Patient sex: F
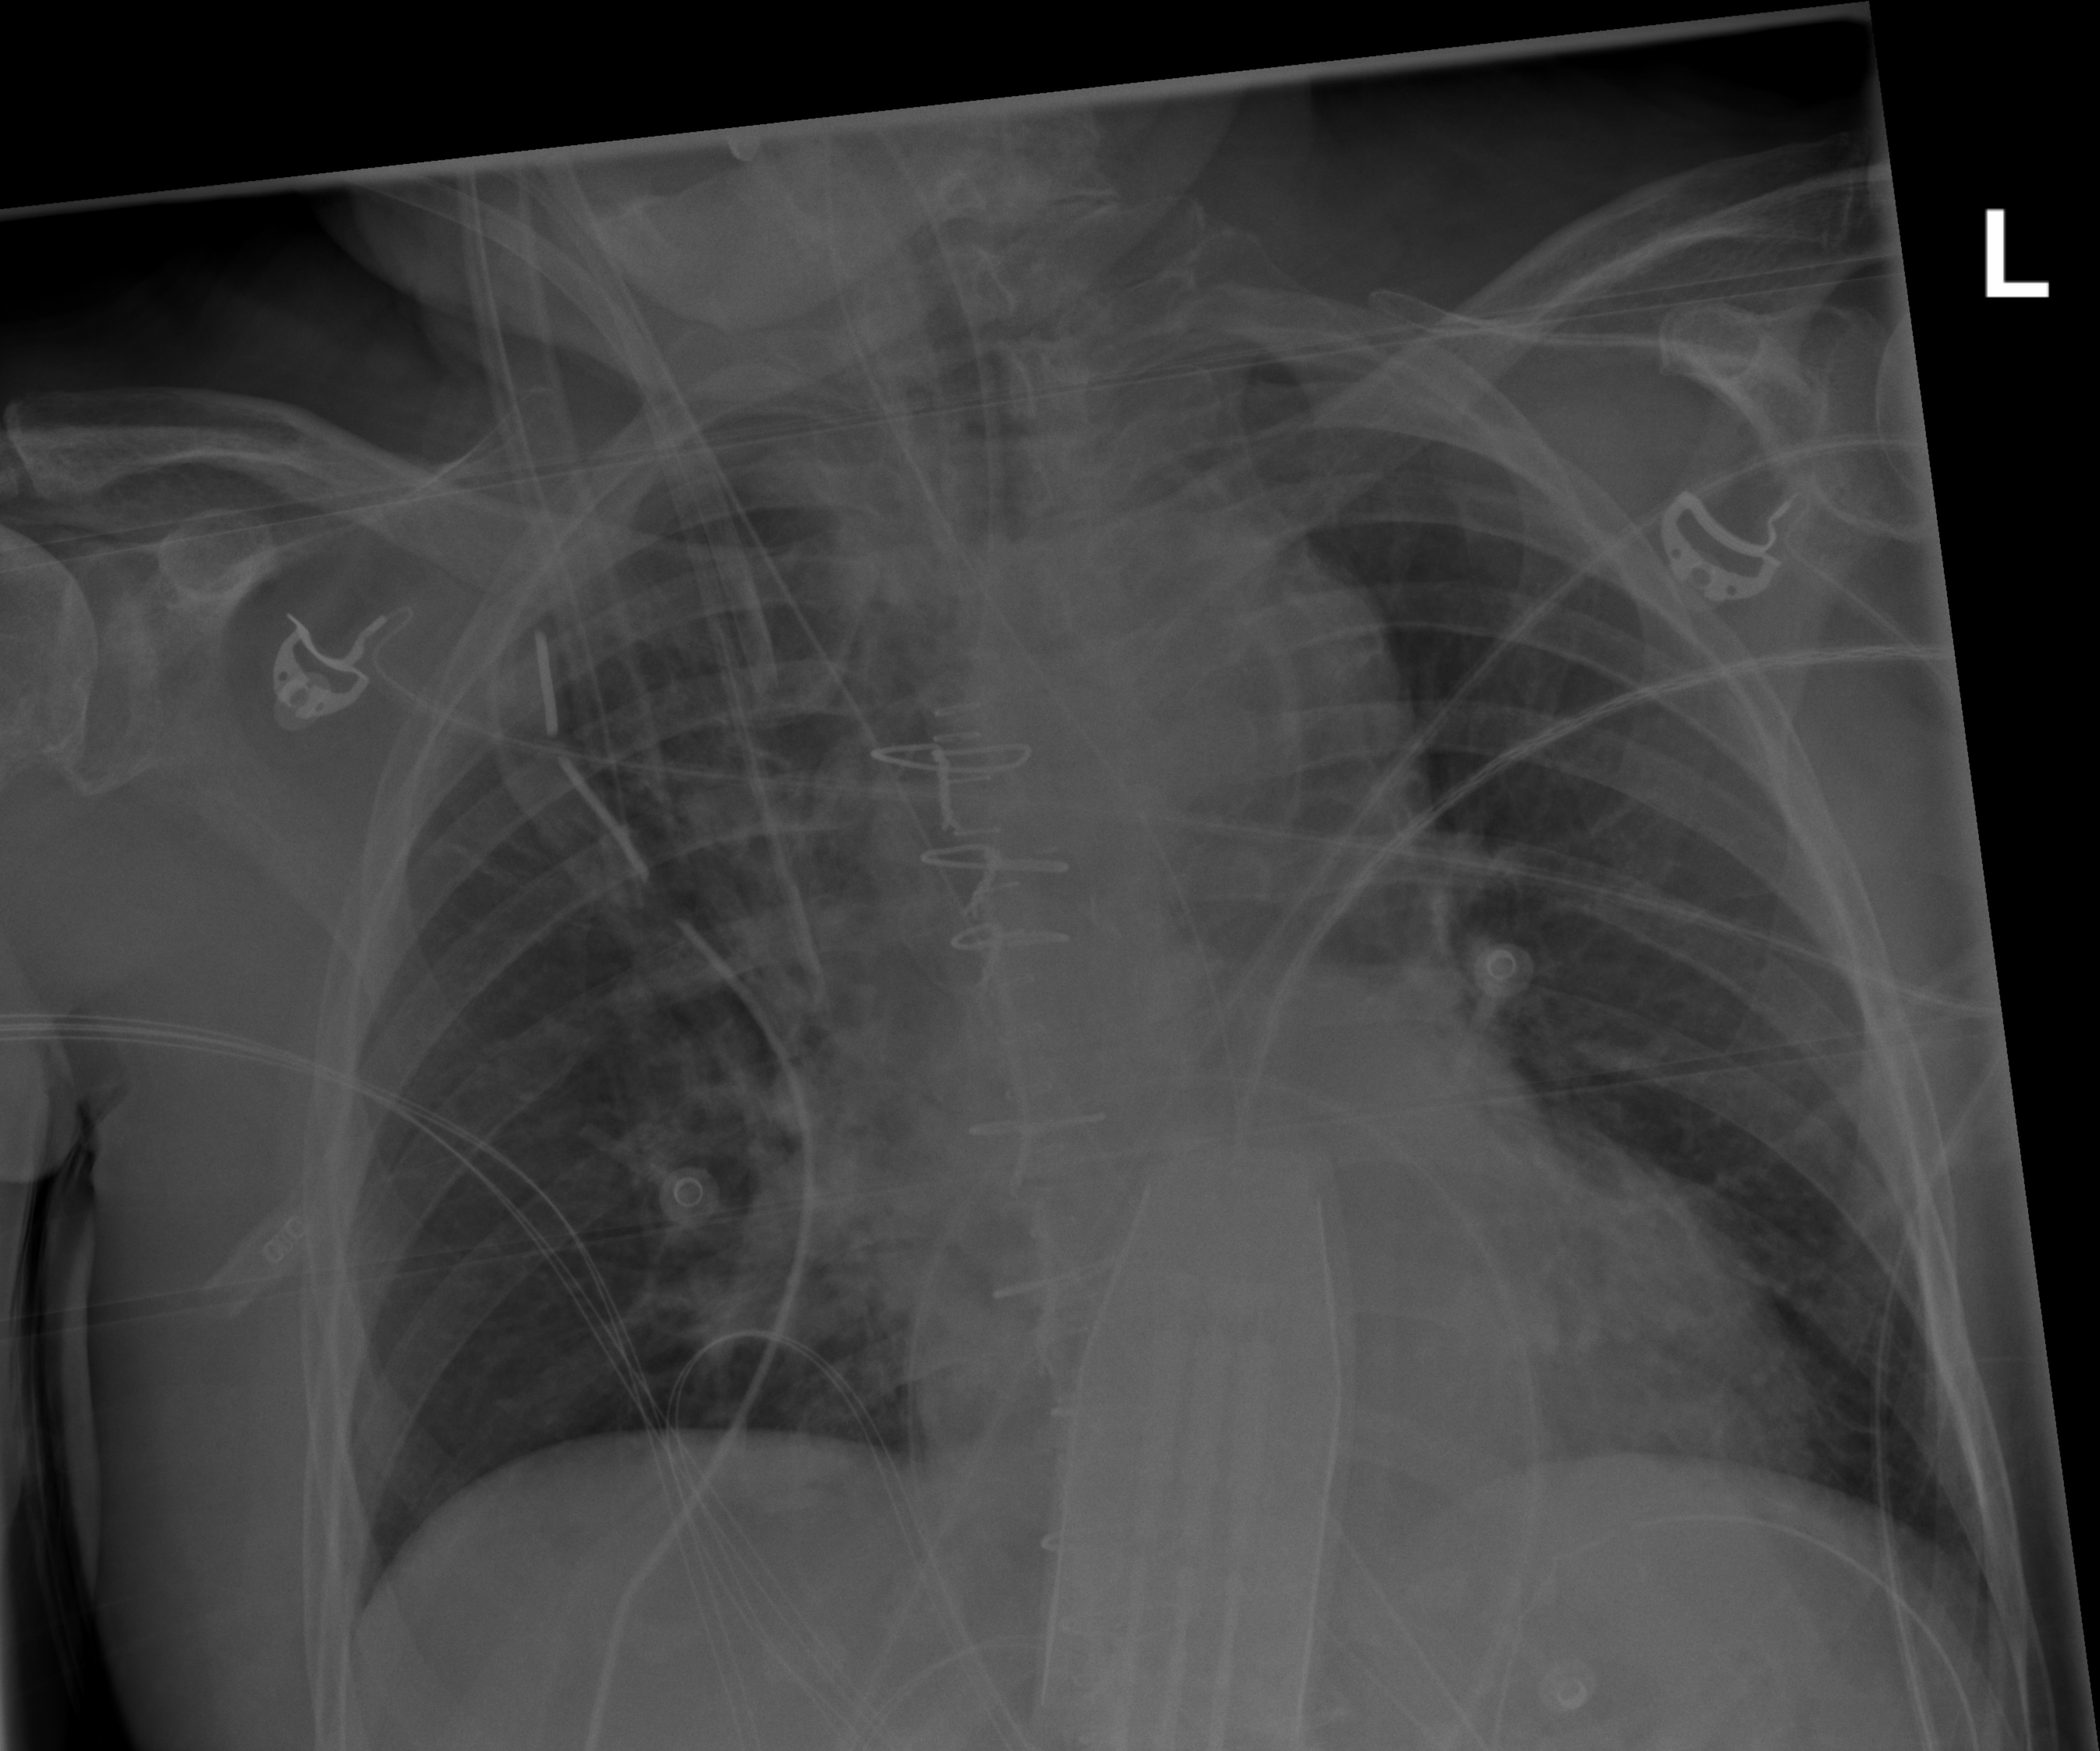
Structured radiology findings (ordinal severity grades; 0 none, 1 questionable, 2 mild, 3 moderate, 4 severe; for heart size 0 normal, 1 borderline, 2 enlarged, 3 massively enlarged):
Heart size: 0
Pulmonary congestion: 0
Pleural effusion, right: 0
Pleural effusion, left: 0
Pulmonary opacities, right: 0
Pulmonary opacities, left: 0
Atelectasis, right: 2
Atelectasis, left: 0